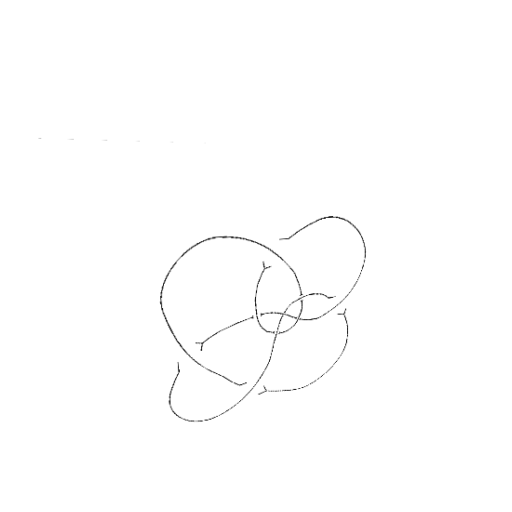
Crossing number: 9